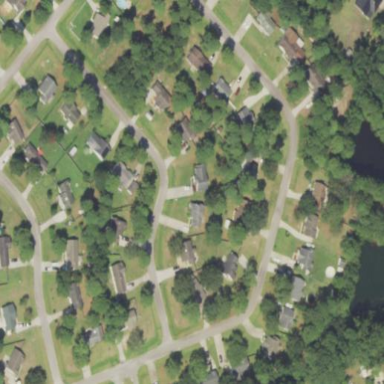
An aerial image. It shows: Single-family residential area within subdivision.